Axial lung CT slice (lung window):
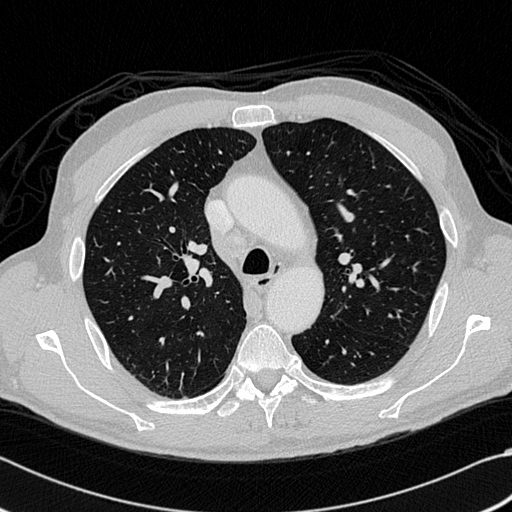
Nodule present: no